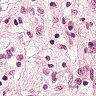
Metastatic tissue present: yes